Question: I am trying to create ViewGroup based on FrameLayout that might be rotated 90 degrees CW / CCW and it still will be working correctly
So far my results are not so sucesful. So far it looks like that ( left side before rotation, right after; sorry for bright red )

for Activity
'''
<?xml version="1.0" encoding="utf-8"?>
<RelativeLayout xmlns:android="http://schemas.android.com/apk/res/android"
android:layout_width="match_parent"
android:layout_height="match_parent">
<com.example.TestProject.RotatedFrameLayout
android:id="@+id/container"
android:layout_centerInParent="true"
android:layout_width="match_parent"
android:layout_height="match_parent"
android:background="#00F"/>
</RelativeLayout>
'''
'''
public class RotatedFrameLayout extends FrameLayout {
private boolean firstMeasure = true;
public RotatedFrameLayout( Context context ) {
super( context );
init();
}
public RotatedFrameLayout( Context context, AttributeSet attrs ) {
super( context, attrs );
init();
}
public RotatedFrameLayout( Context context, AttributeSet attrs, int defStyle ) {
super( context, attrs, defStyle );
init();
}
private void init() {
setRotation( 90f );
}
@Override
protected void onMeasure( int widthMeasureSpec, int heightMeasureSpec ) {
super.onMeasure( heightMeasureSpec, widthMeasureSpec );
}
}
'''
Some extra info
- - -
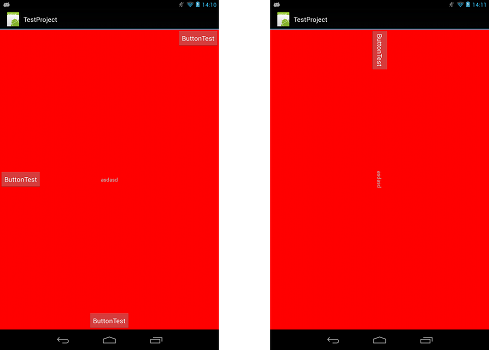
Answer: It is quite hard to do and I think it is not worth doing. But if you really want to do this you need:
- - -
I dont have any code samples and have never seen any ) This way should work, we did scale transformations with fragments where we had to fix touch events coordinates when fragment was scaled.
I havent tested it heavily but this works:
'''
public class RotatedFrameLayout extends FrameLayout {
public RotatedFrameLayout(Context context, AttributeSet attrs, int defStyle) {
super(context, attrs, defStyle);
init();
}
public RotatedFrameLayout(Context context, AttributeSet attrs) {
super(context, attrs);
init();
}
public RotatedFrameLayout(Context context) {
super(context);
init();
}
@SuppressLint("NewApi")
private void init() {
setPivotX(0);
setPivotY(0);
setRotation(90f);
}
@SuppressLint("NewApi")
@Override
protected void onMeasure(int widthMeasureSpec, int heightMeasureSpec) {
super.onMeasure(heightMeasureSpec, widthMeasureSpec);
setTranslationX(getMeasuredHeight());
}
}
'''